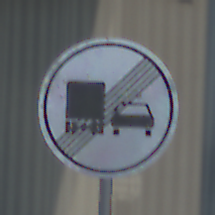
Verkehrszeichen: EndeUeberholverbotKraftfahrzeuge
Umgebung: Outdoor, Urban
Tageszeit: MorningAfternoon
Wetter: Clear
Licht: Natural
Jahreszeit: NotSpecified
Kontrast: HighContrast